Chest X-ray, PA view. Patient: 21 years old, sex M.
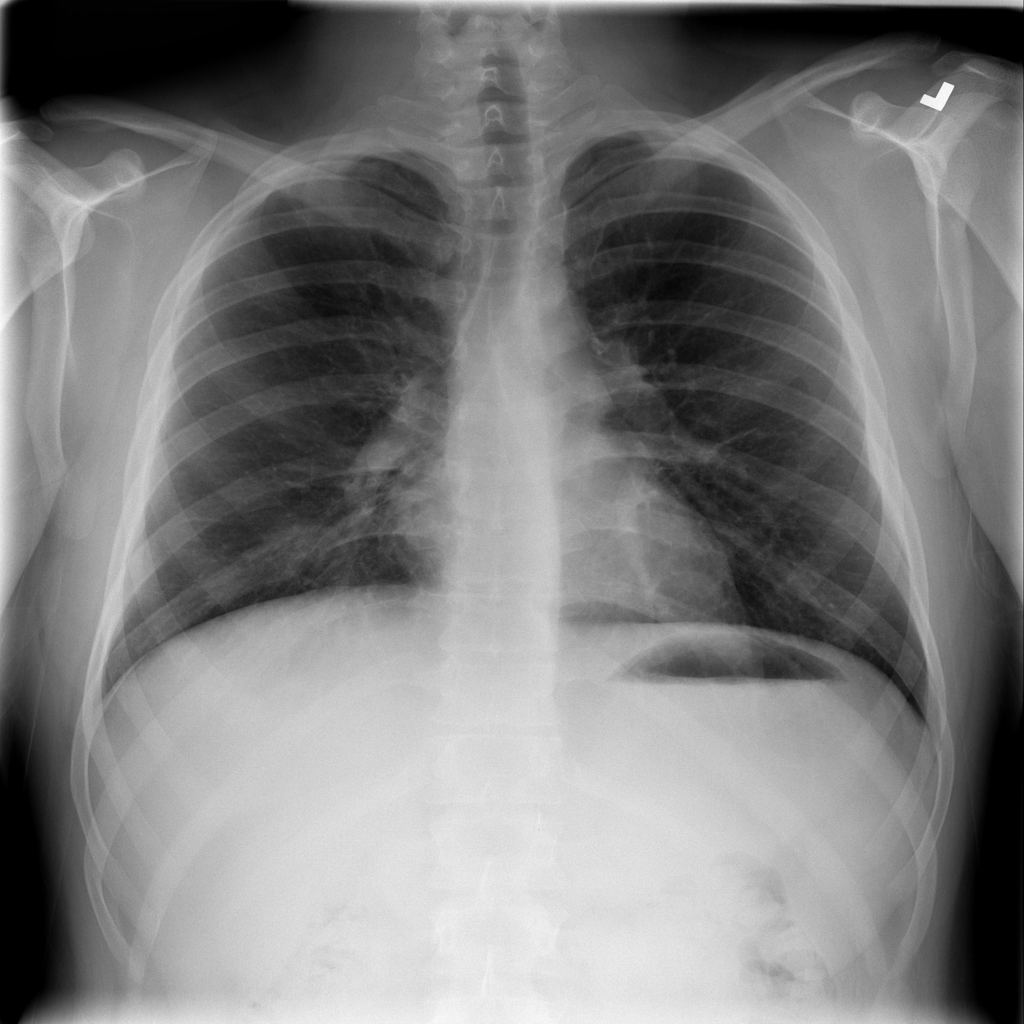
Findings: No Finding